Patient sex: M
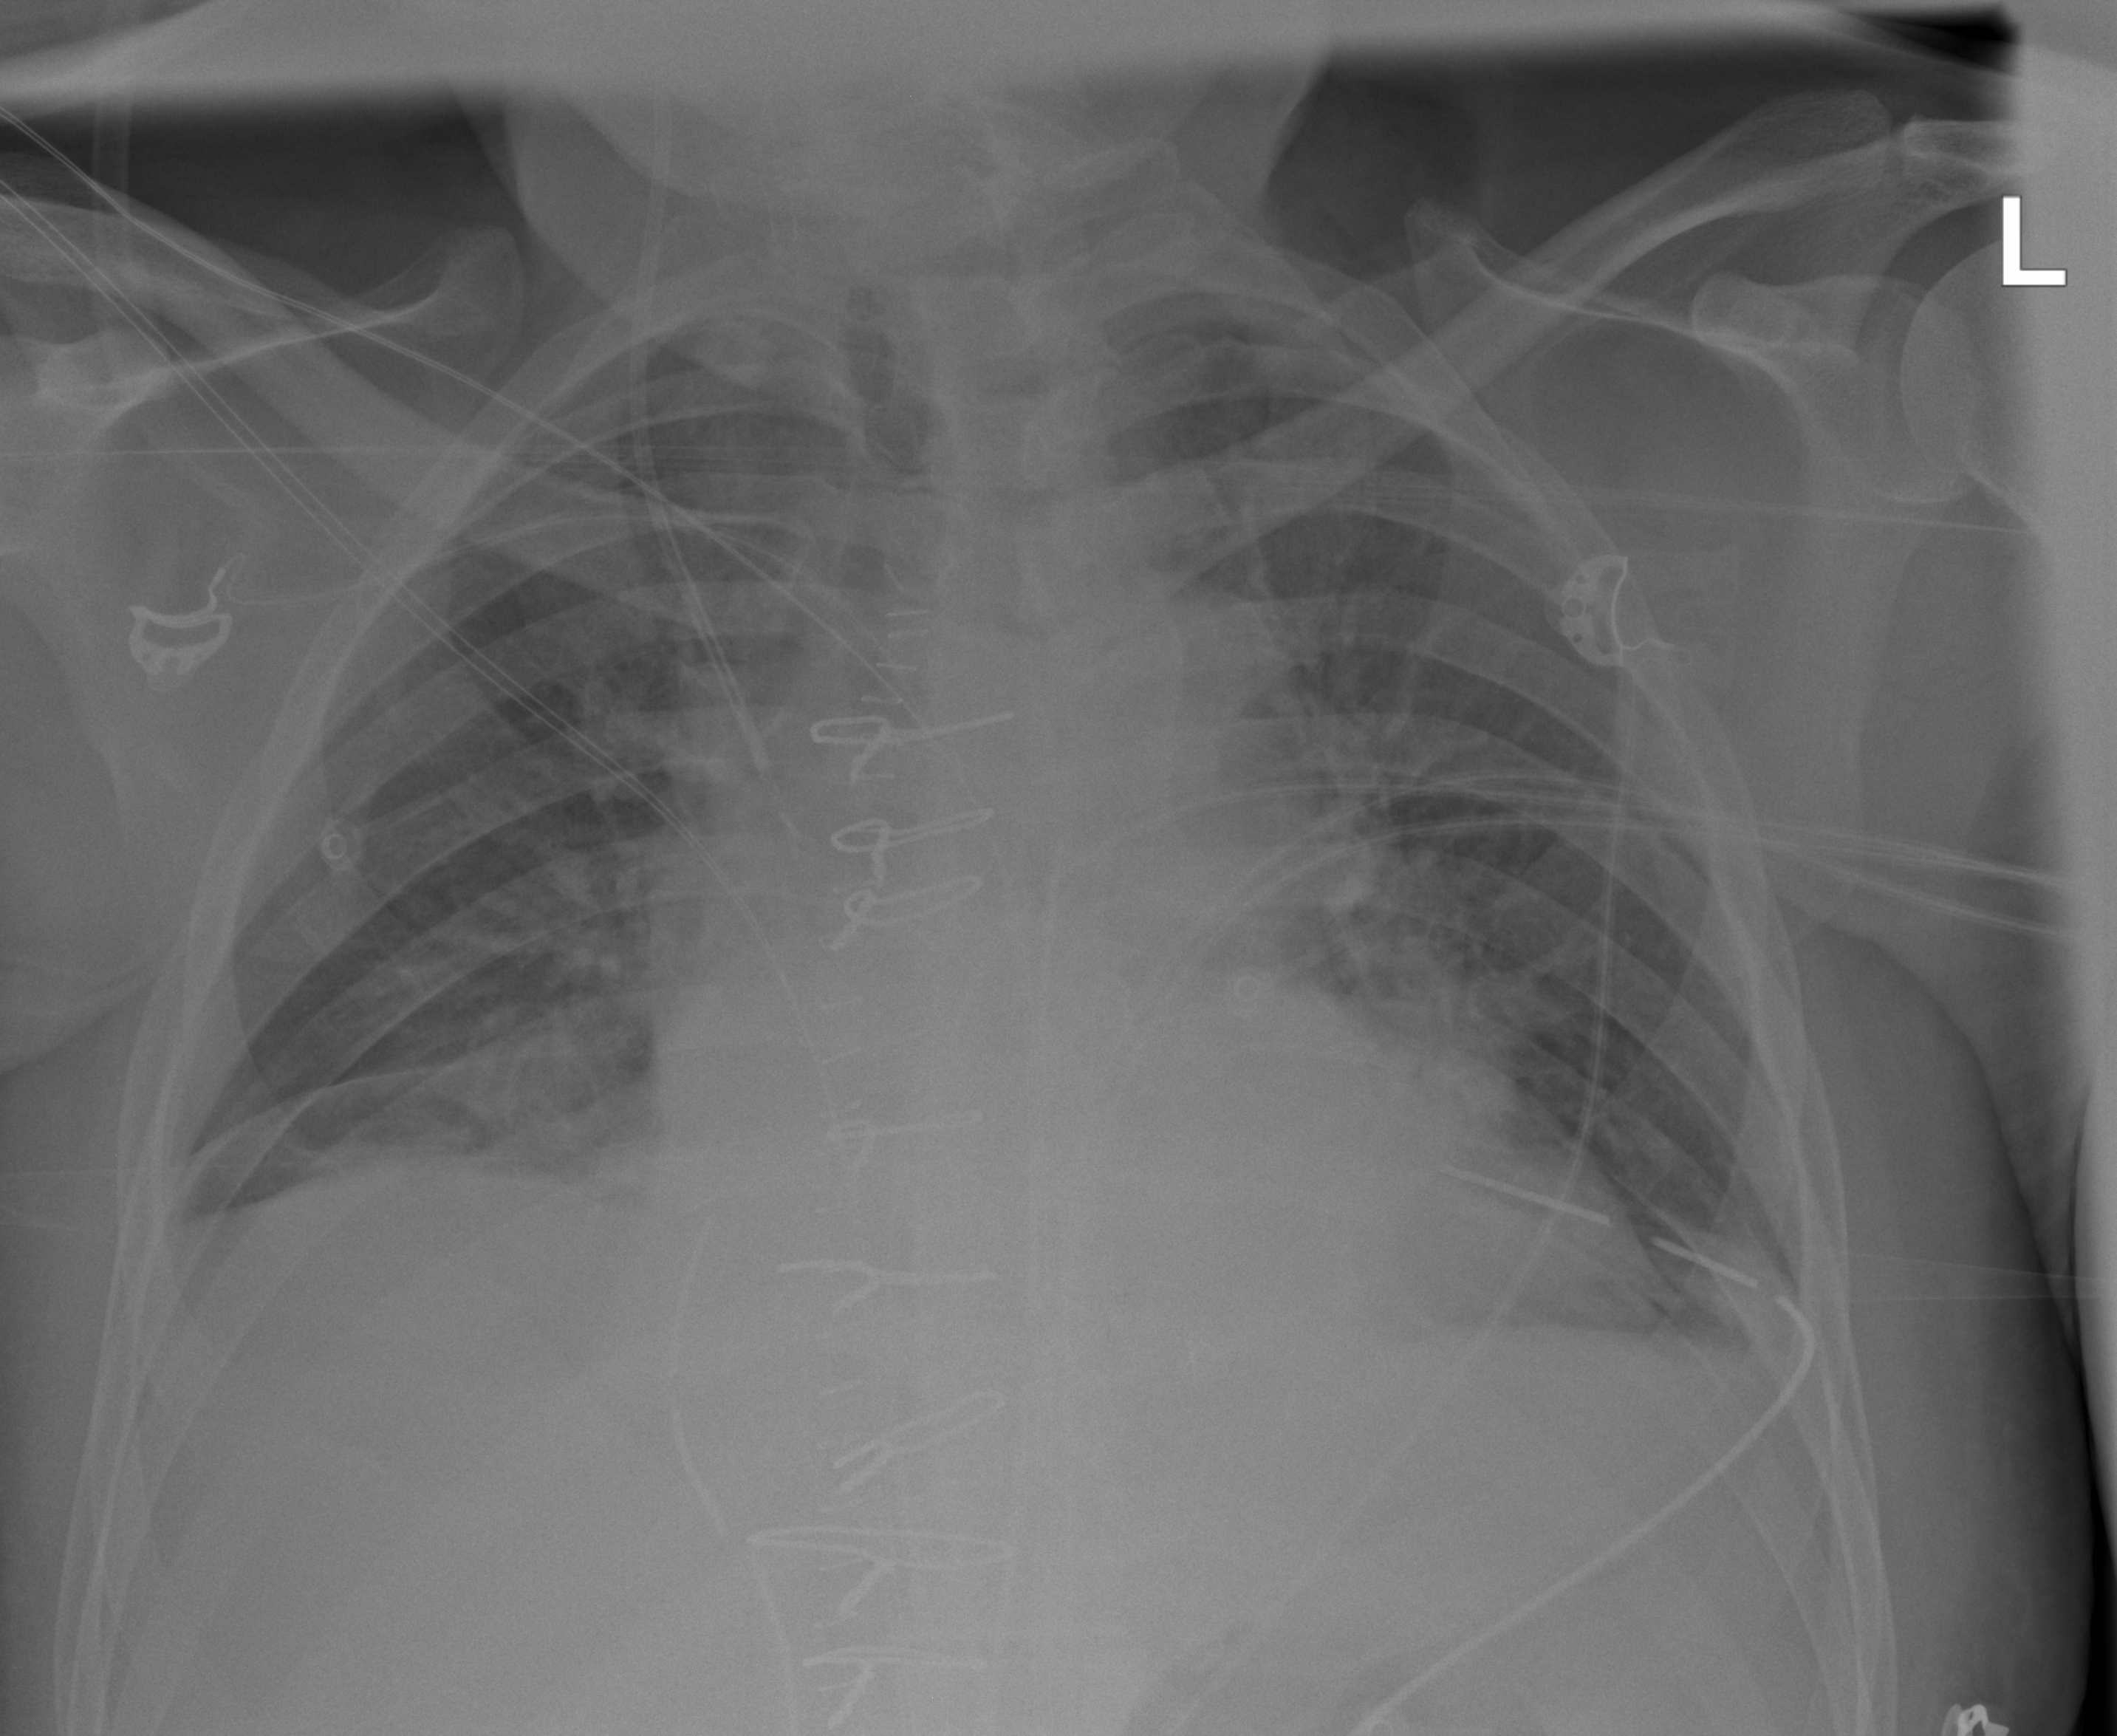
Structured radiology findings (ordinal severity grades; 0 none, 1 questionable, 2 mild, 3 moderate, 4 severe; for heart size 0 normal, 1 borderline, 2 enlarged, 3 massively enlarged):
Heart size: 2
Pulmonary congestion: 1
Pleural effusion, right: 0
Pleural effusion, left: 0
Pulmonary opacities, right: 0
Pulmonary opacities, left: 0
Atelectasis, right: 0
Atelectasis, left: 0